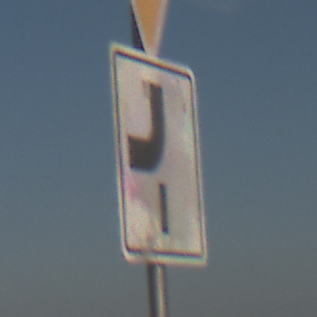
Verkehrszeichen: VerlaufVorfahrtsstrasse7
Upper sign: VorfahrtGewaehren
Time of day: MorningAfternoon
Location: Outdoor (Nature)
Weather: PartlyCloudy
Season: NotSpecified
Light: Natural